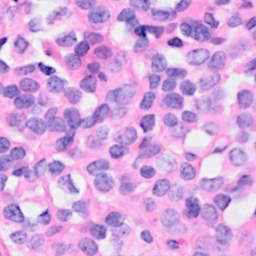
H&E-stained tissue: Breast